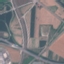
Land use / land cover class: Highway